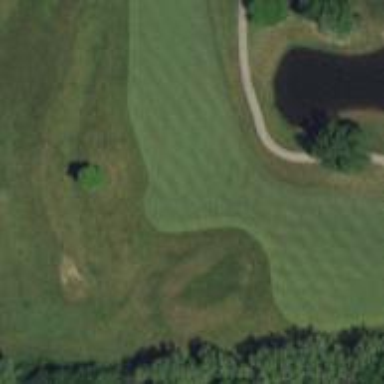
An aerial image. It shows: View of golf hole.